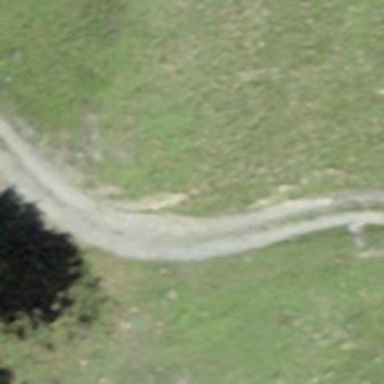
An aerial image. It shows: Unpaved track with grade2 track type.